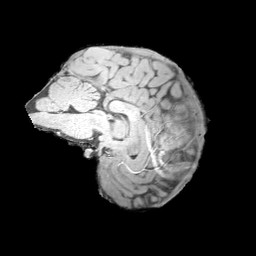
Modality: MP2RAGE
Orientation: sagittal